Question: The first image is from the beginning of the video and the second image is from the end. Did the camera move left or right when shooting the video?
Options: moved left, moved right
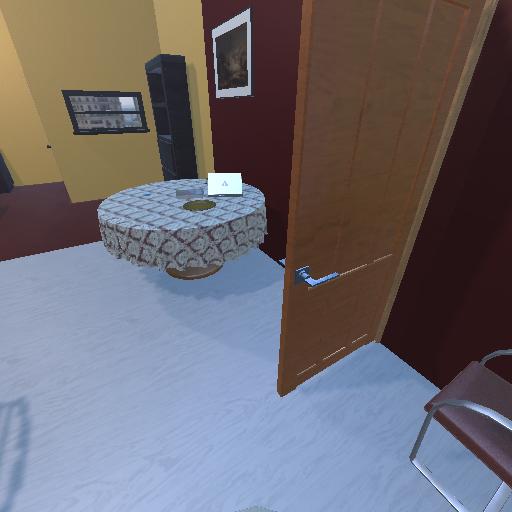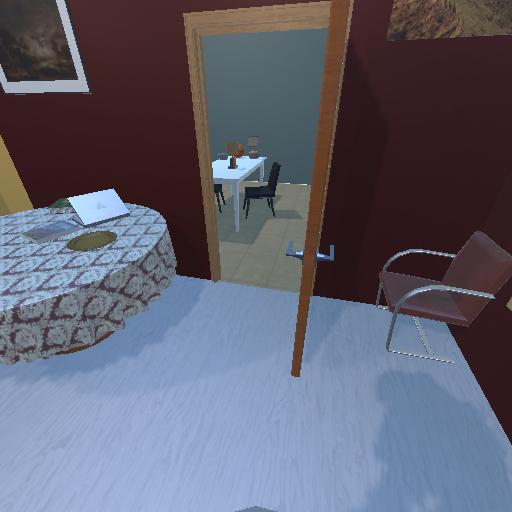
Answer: moved left